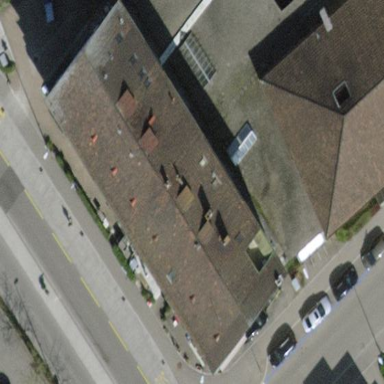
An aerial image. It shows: Residential building with pitched roof.